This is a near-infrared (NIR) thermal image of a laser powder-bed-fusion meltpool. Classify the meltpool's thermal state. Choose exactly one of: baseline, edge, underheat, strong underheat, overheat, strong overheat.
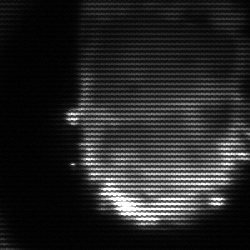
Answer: baseline